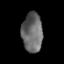
Tissue: prostate
Cell type: Epithelial cells
Senescence score: 0.3149
Nuclear area (px): 797
Mean DAPI intensity: 104.651